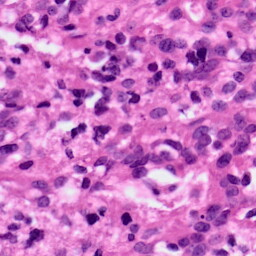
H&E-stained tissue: Ovarian